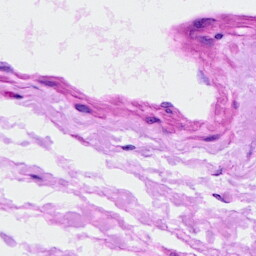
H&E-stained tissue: Ovarian